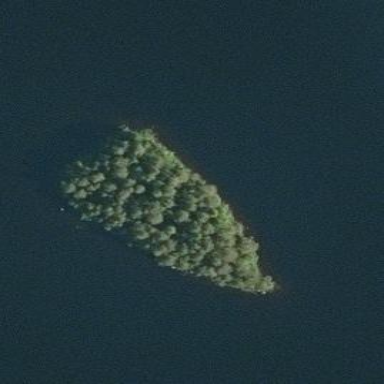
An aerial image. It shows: Island.